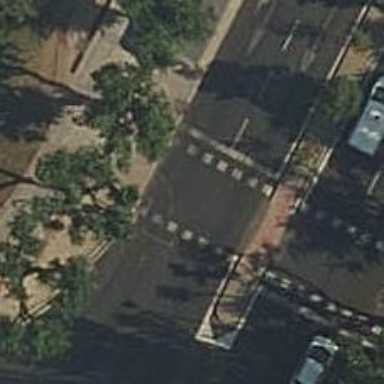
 there are traffic signals and zebra crossing."